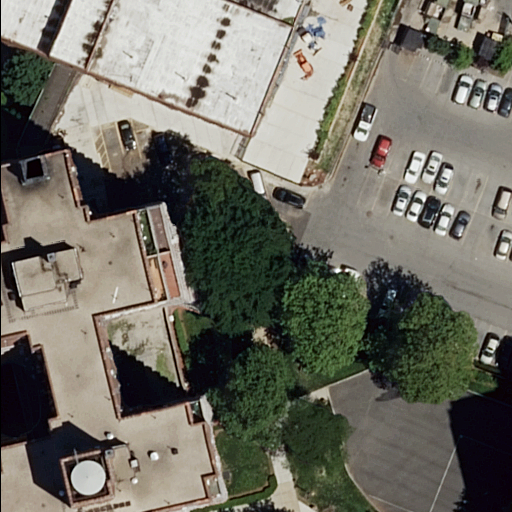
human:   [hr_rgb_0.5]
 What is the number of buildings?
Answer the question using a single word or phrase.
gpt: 3

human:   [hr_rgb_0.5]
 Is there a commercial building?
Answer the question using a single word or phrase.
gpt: no

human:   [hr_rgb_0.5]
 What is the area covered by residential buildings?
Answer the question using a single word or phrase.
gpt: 4066m2

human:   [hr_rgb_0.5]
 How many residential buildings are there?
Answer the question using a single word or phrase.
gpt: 3

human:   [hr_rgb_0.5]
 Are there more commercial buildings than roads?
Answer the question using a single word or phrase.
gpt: no

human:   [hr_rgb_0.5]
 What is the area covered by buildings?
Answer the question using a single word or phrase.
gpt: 4066m2

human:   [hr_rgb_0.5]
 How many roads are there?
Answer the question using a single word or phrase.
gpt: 3

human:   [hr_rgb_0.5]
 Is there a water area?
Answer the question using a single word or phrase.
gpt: no

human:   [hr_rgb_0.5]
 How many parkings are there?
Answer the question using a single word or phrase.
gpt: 1

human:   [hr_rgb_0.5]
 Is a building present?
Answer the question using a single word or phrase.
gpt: yes

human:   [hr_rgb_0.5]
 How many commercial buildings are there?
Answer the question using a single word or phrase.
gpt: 0

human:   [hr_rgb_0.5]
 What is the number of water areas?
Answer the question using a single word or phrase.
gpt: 0

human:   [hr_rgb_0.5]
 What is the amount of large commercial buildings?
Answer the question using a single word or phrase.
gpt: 0

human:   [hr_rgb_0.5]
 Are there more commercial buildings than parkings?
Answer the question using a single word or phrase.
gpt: no

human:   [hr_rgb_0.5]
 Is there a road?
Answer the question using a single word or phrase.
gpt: yes

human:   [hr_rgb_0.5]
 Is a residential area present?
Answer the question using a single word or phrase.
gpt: yes

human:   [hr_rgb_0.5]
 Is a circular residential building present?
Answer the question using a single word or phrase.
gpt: no

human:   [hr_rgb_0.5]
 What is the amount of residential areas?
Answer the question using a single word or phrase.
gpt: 1

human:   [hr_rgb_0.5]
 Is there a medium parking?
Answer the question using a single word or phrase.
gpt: no

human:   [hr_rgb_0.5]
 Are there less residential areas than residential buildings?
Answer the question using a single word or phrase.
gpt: yes

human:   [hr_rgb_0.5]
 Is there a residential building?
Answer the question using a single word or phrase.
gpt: yes

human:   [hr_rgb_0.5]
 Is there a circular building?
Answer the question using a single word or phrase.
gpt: no

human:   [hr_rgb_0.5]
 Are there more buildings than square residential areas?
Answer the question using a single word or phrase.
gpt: yes

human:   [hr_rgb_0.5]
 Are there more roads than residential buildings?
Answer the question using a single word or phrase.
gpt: no

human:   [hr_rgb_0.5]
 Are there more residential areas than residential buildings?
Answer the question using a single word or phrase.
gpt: no

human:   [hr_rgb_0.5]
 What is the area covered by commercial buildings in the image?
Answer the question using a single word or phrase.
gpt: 0m2

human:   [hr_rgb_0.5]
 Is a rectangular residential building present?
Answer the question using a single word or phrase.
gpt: yes

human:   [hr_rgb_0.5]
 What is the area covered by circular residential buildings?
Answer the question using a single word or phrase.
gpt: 0m2

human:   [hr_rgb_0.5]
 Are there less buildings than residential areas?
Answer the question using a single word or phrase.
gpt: no

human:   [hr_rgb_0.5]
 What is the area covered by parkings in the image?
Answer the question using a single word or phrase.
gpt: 14m2

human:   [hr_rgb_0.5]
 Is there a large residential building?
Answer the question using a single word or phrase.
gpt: yes

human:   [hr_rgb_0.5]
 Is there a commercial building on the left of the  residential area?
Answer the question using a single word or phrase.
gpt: no

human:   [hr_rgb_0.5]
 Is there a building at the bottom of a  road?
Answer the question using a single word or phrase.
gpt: yes

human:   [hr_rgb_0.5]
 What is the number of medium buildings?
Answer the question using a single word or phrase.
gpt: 1

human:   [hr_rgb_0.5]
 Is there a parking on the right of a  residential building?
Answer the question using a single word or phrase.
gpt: yes

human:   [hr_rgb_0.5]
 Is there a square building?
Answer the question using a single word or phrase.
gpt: no

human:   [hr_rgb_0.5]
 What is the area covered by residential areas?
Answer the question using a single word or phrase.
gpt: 6285m2

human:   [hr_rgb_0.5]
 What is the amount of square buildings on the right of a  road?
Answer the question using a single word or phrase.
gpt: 0

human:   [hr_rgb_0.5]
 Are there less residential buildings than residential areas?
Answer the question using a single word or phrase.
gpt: no

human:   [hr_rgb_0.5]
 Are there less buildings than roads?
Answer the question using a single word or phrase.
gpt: no

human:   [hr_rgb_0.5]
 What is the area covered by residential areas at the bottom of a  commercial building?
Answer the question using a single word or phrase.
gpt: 0m2

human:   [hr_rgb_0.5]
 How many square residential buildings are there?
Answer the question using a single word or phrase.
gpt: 0

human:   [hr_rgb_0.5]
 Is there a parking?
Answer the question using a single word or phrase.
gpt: yes

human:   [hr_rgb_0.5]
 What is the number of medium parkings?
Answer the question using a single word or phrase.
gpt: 0

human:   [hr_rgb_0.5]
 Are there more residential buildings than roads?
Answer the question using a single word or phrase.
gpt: no

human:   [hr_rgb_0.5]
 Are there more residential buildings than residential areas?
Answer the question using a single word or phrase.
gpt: yes

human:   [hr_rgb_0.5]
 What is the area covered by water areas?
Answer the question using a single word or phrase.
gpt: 0m2

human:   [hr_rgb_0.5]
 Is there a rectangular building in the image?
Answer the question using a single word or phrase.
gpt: yes

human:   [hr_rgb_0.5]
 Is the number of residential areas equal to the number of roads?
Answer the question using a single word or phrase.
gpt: no

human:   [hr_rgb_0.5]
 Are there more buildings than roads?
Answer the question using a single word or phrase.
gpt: no

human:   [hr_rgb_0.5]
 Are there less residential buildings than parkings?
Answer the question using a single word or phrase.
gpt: no

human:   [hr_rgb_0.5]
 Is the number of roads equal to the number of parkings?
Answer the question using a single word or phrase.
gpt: no

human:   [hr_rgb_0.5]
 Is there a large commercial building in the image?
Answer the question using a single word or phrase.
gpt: no

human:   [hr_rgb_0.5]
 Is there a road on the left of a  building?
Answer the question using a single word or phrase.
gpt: no

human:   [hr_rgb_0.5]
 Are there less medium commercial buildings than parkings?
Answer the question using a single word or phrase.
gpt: yes

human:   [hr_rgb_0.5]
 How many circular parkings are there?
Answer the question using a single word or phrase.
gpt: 0

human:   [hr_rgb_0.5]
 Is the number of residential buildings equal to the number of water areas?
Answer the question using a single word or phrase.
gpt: no

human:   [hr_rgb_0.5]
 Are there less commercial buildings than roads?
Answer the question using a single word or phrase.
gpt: yes

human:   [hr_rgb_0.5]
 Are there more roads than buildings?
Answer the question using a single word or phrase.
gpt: no

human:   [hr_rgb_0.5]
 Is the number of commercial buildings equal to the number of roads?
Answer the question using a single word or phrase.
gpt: no

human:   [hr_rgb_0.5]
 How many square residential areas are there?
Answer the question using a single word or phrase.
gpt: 0

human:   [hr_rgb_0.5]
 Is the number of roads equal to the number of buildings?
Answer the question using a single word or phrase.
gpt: yes

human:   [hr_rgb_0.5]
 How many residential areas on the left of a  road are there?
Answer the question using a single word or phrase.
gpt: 0

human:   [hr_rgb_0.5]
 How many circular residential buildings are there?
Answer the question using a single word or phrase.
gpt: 0